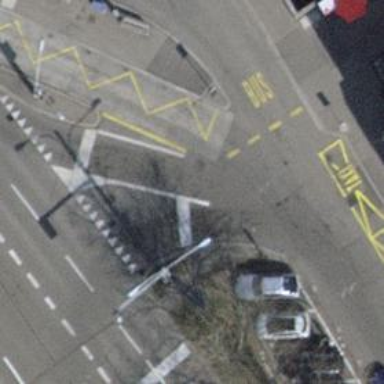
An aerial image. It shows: Road with traffic signals.